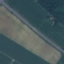
Label: Highway